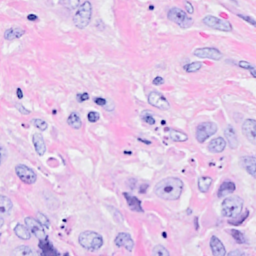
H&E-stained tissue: Breast